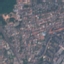
Land use / land cover class: Residential